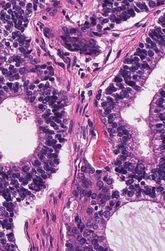
Tumor epithelial tissue: yes
Tumor-associated stroma tissue: yes
Normal tissue: no